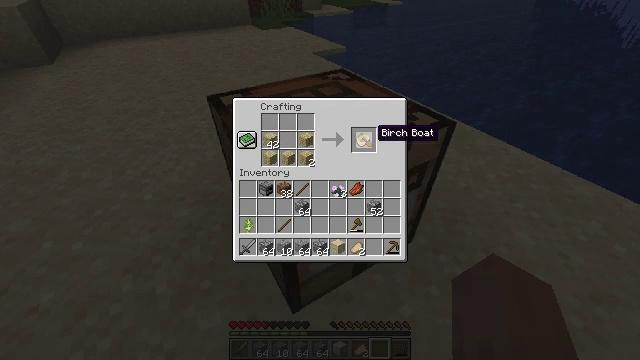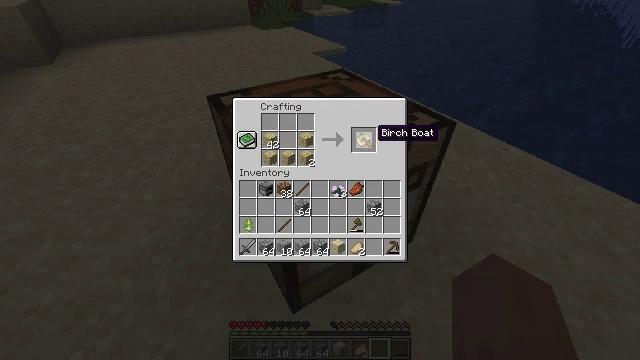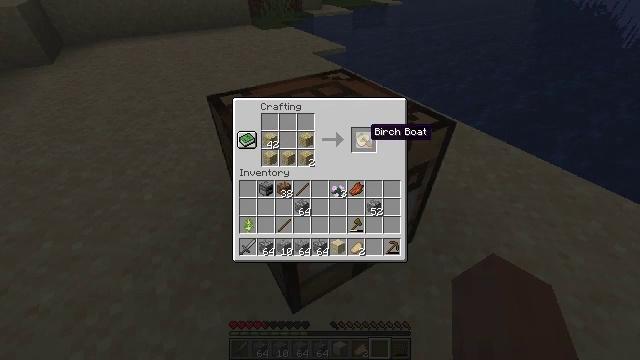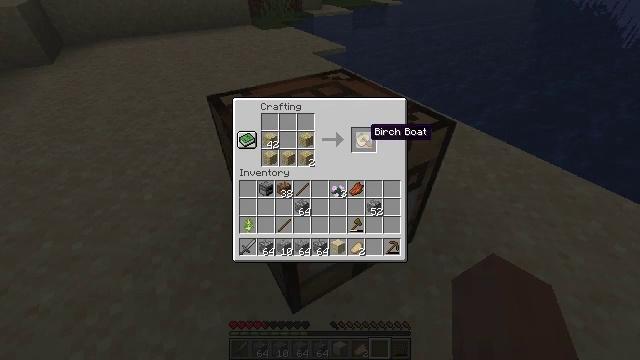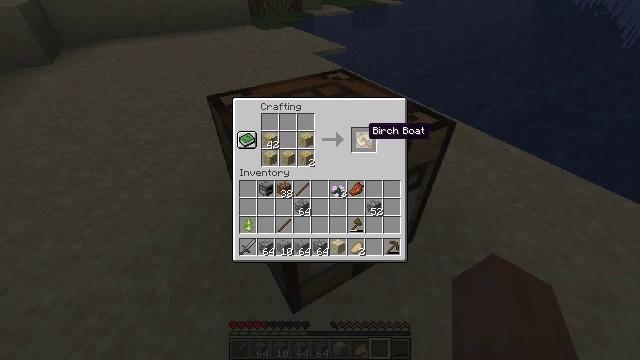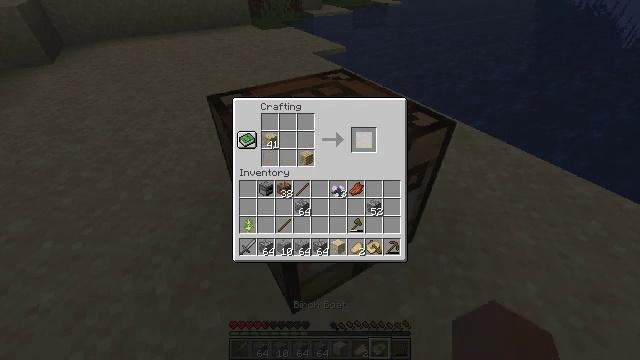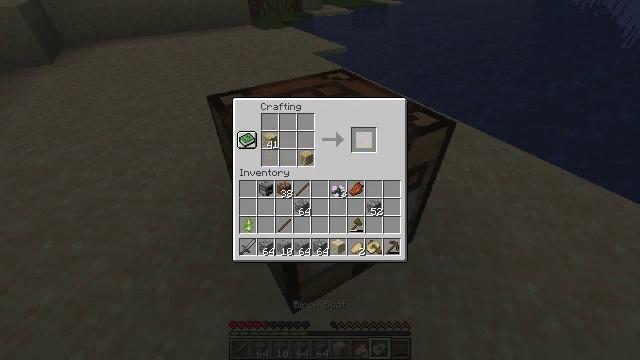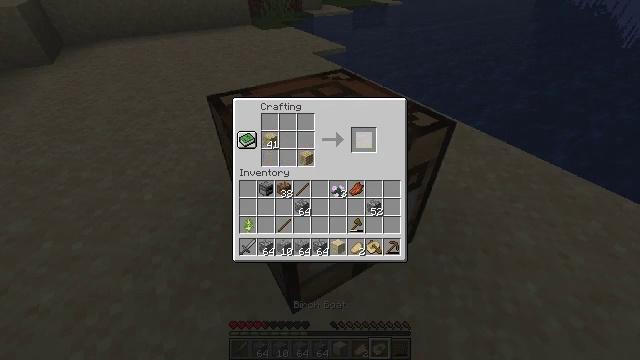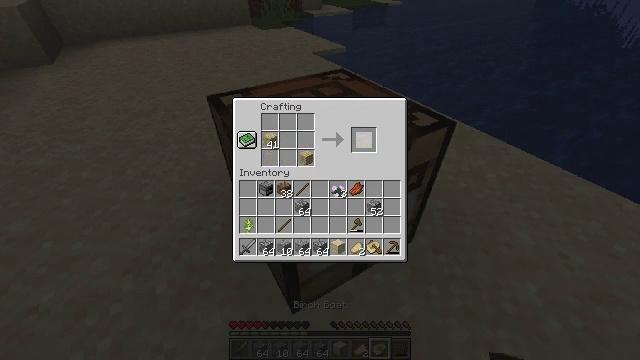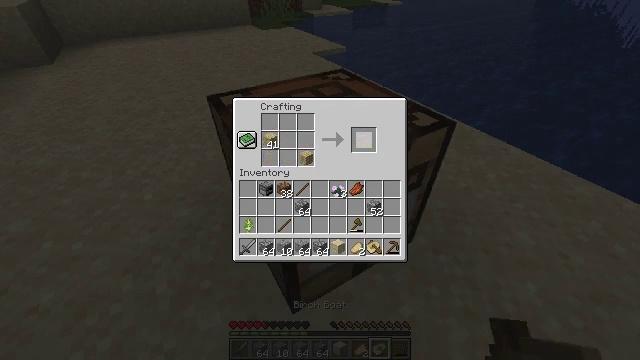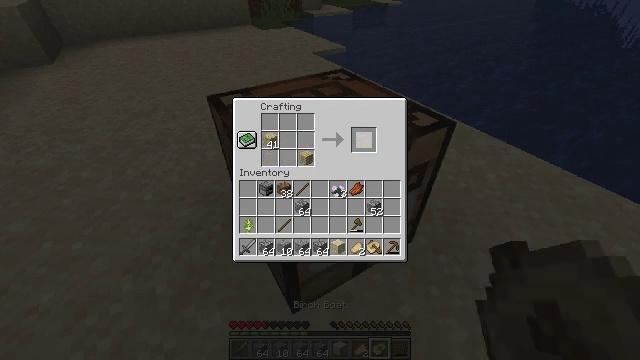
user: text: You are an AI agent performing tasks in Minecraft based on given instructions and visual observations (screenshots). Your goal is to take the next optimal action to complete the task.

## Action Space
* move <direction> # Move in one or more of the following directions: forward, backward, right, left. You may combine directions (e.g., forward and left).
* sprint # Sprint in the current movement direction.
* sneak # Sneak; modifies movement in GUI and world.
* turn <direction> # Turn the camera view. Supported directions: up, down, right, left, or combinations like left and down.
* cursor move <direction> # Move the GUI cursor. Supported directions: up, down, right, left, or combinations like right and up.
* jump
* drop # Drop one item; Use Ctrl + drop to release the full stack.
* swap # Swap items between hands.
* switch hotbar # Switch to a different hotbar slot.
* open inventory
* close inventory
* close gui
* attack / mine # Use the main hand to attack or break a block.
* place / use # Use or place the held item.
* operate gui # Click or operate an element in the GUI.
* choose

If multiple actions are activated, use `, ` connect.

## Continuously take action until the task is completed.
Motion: motion action
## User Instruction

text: Combine birch planks to craft a birch boat.
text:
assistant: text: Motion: sneak
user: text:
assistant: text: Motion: sneak
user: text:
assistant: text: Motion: sneak
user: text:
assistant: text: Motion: sneak
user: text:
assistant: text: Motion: sneak, operate gui
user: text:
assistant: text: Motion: sneak, operate gui
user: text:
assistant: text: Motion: sneak, operate gui
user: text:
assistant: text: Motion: sneak
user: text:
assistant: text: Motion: sneak
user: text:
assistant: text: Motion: sneak
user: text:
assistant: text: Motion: sneak